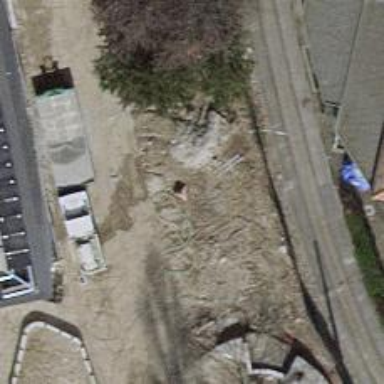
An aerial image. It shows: Shed designated for bicycle parking.